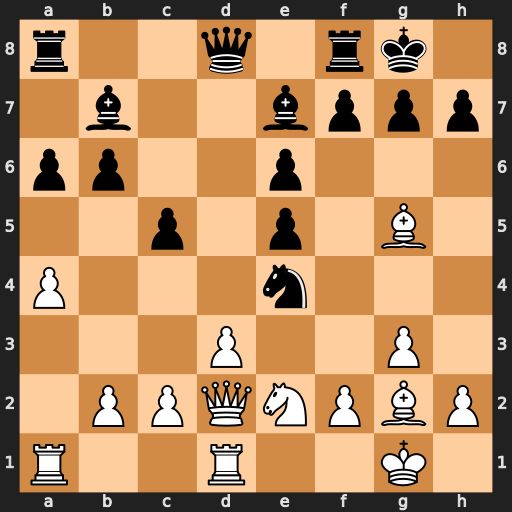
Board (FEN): r2q1rk1/1b2bppp/pp2p3/2p1p1B1/P3n3/3P2P1/1PPQNPBP/R2R2K1
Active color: w
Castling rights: -
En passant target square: -
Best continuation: Bxe7 Nxd2 Bxd8 Nf3+ Bxf3